Field crop: maize
Growth stage: 2
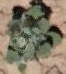
Species: chenopodium